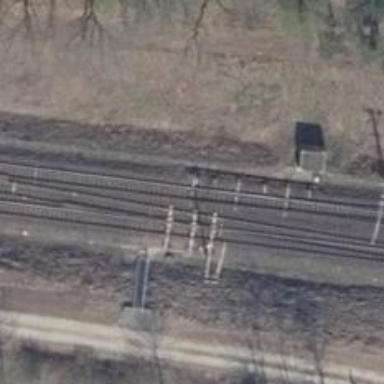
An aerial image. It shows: Railway switch with the turnout on the left side.